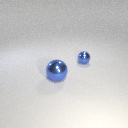
large blue metal sphere in front of small blue metal sphere